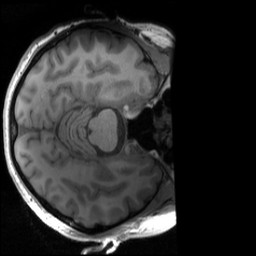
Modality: T1w
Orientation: axial
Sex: female